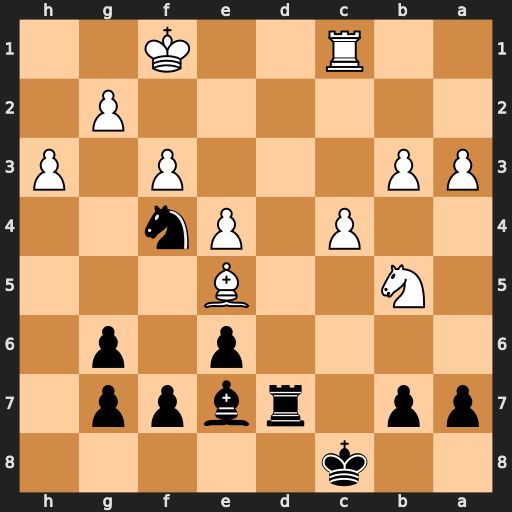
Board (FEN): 2k5/pp1rbpp1/4p1p1/1N2B3/2P1Pn2/PP3P1P/6P1/2R2K2
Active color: b
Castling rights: -
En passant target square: -
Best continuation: Nd3 Nxa7+ Kd8 Rd1 Nxe5